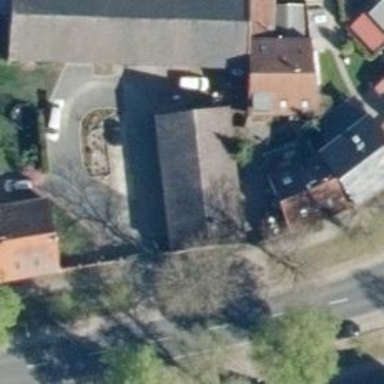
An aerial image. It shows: Residential building with gabled roof.